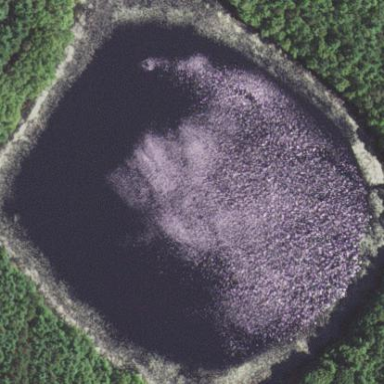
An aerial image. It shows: Pond surrounded by natural water.